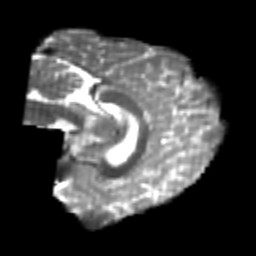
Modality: T2w
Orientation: sagittal
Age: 20
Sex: male
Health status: healthy
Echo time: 0.074 s